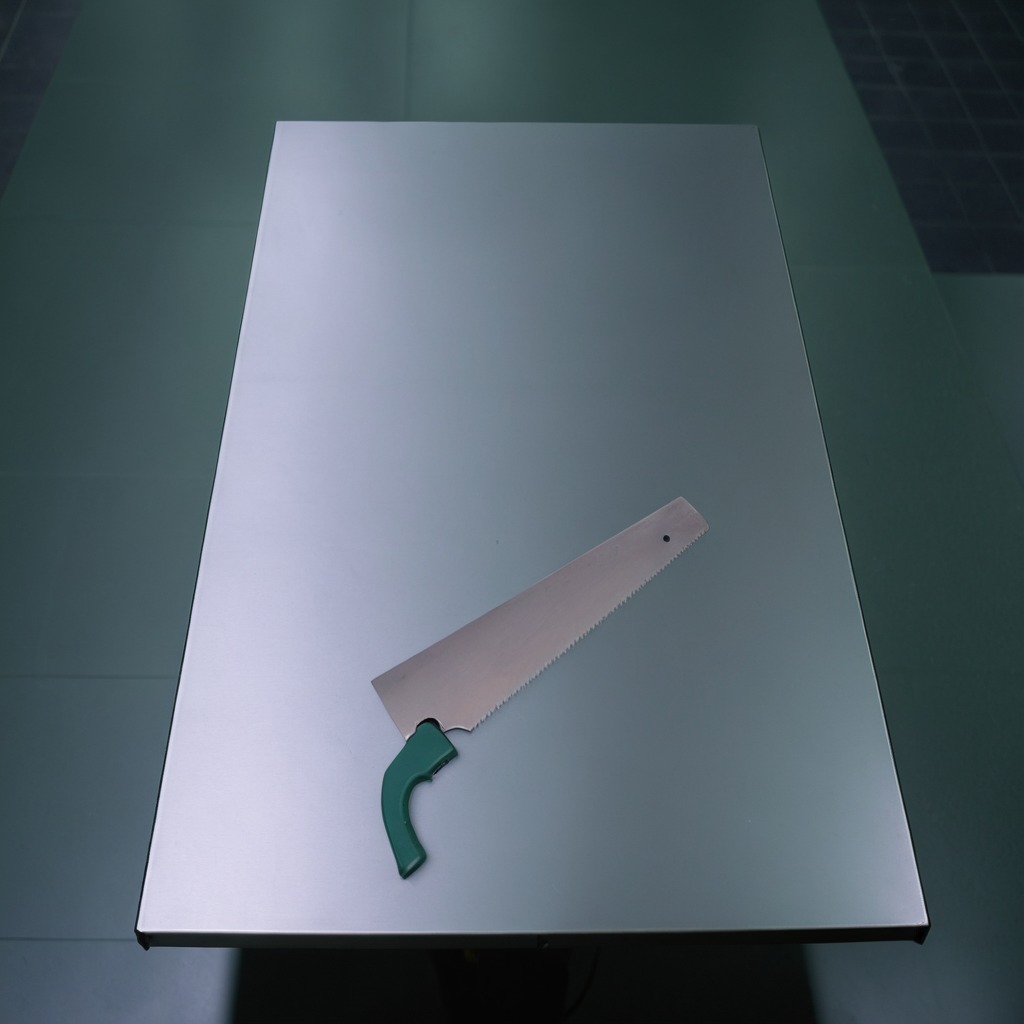
A metal saw is lying on the clean empty table in a railway signal maintenance room.